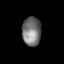
Tissue: skin
Cell type: Epithelial cells
Senescence score: 0.7158
Nuclear area (px): 536
Mean DAPI intensity: 117.461